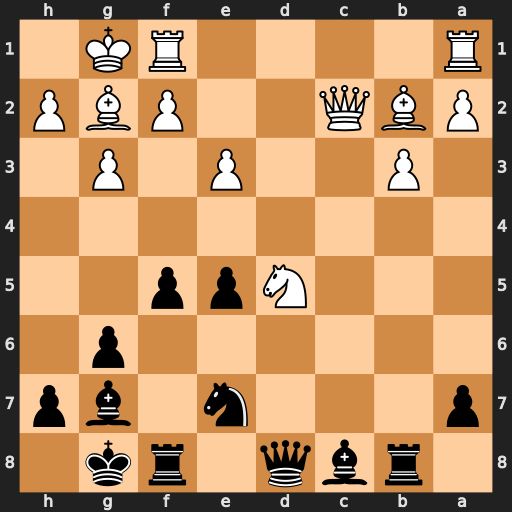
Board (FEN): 1rbq1rk1/p3n1bp/6p1/3Npp2/8/1P2P1P1/PBQ2PBP/R4RK1
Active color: b
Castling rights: -
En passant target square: -
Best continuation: Nxd5 Rfd1 e4 Bxg7 Kxg7